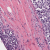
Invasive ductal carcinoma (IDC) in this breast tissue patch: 0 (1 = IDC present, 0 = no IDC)